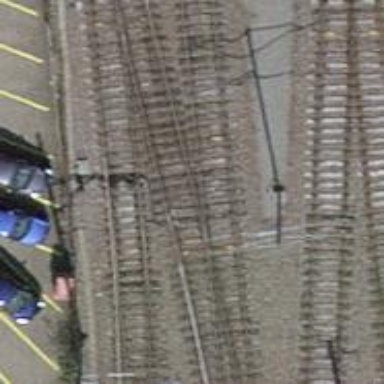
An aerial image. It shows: Single-track railway siding with electrified contact lines.